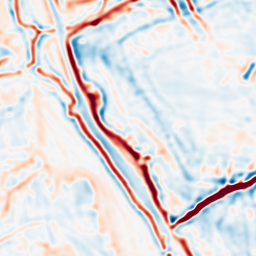
Category: multiscale
Decomposition family: log
Decomposition parameters: sigma: 3
Upsampling method: cubic_catmull_rom
Upsampling parameters: scale: 2
Upsampling scale: 2